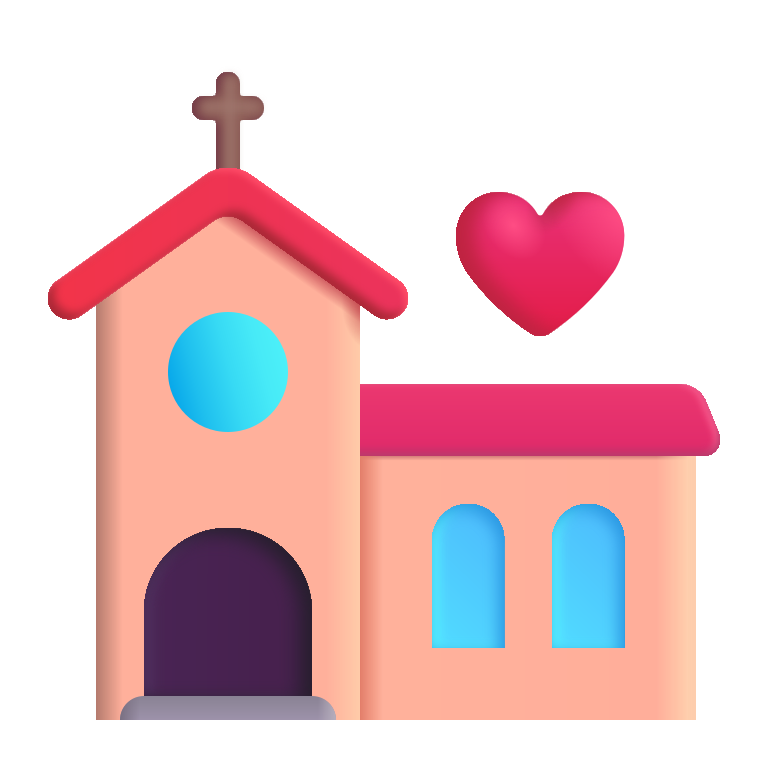
wedding color